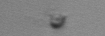
Label: nanoplankton_mix